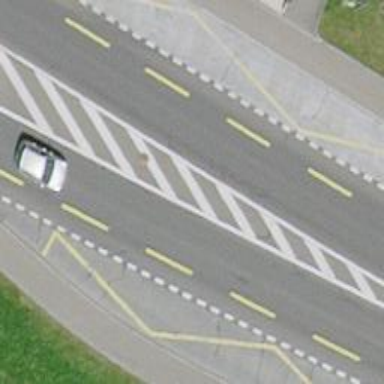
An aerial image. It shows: Bus stop with designated stop position for public transport.